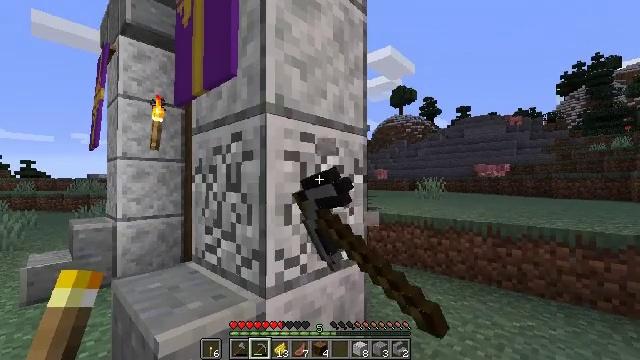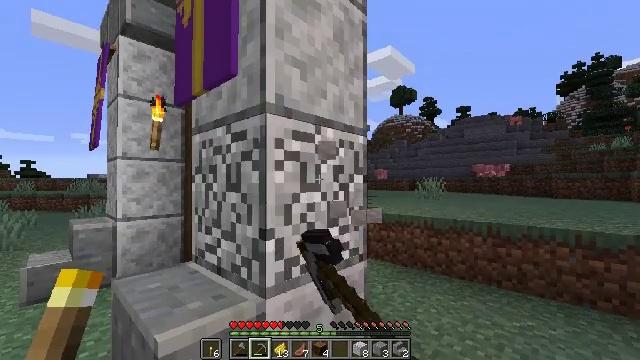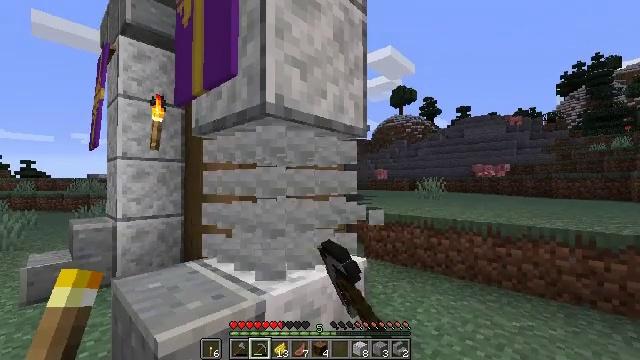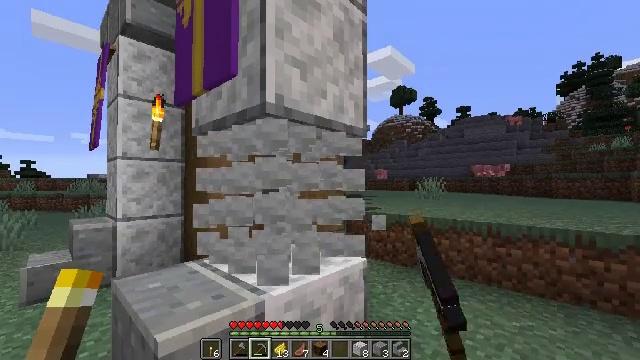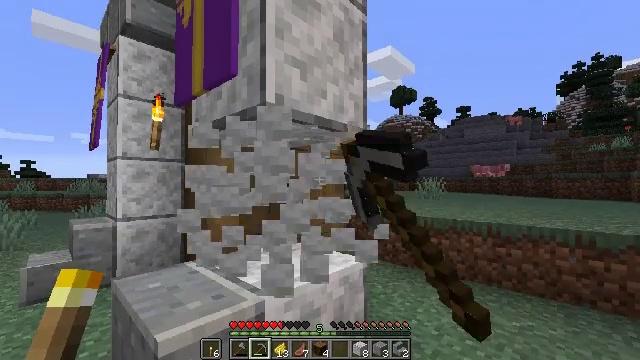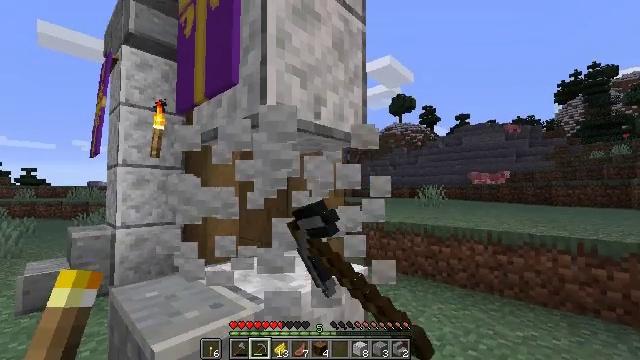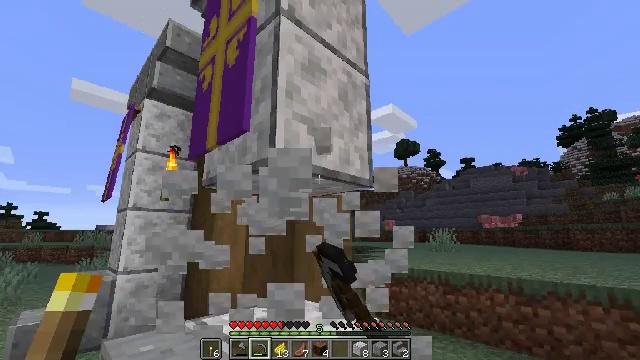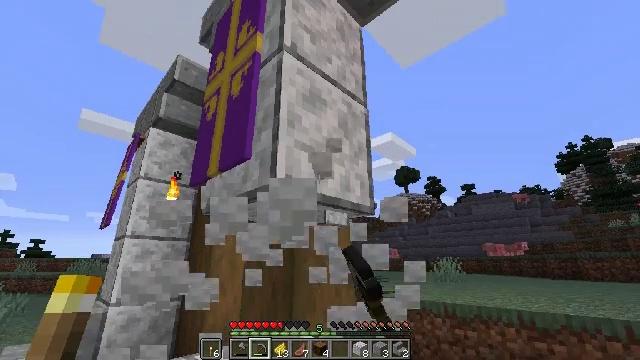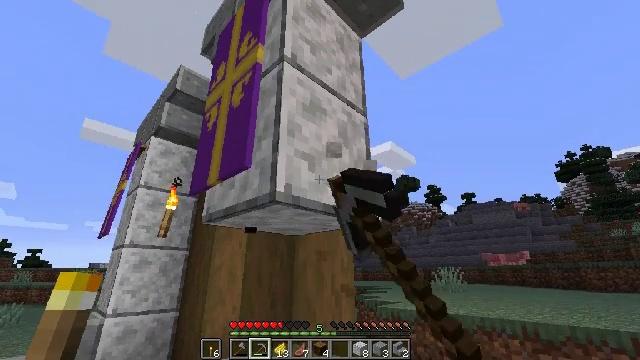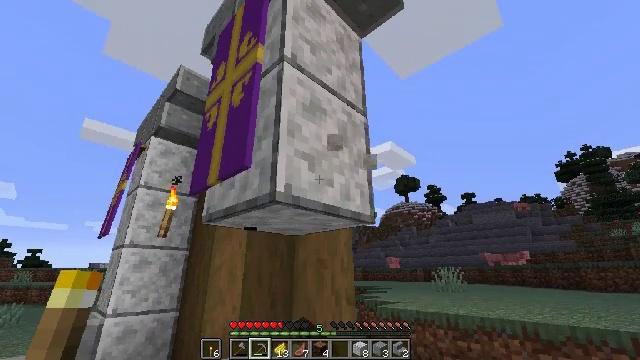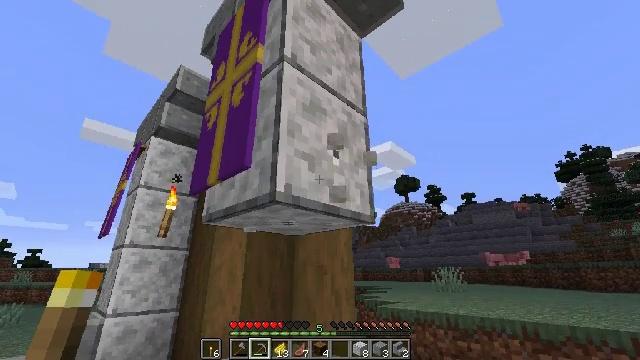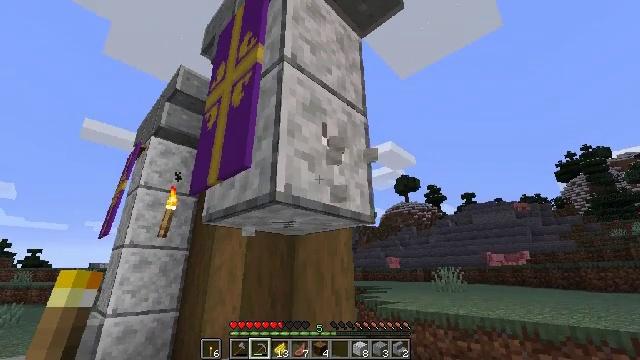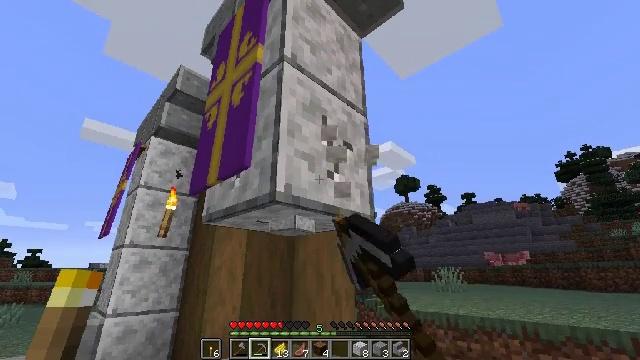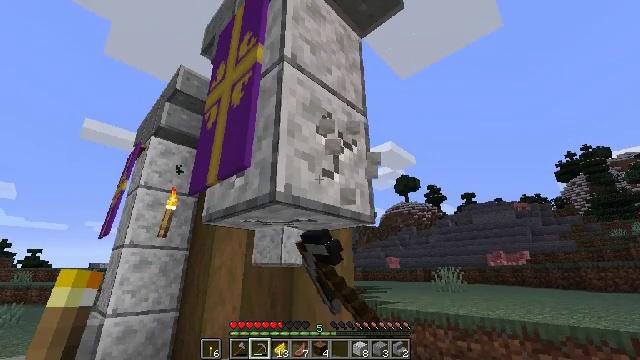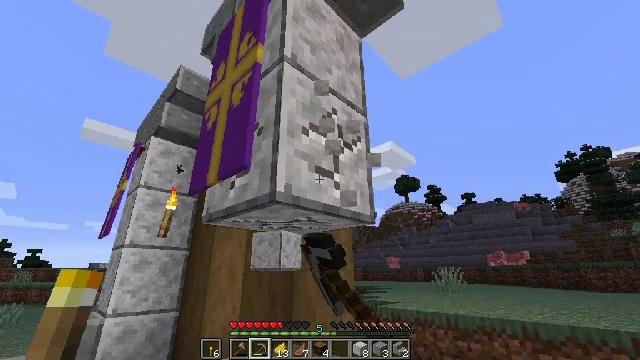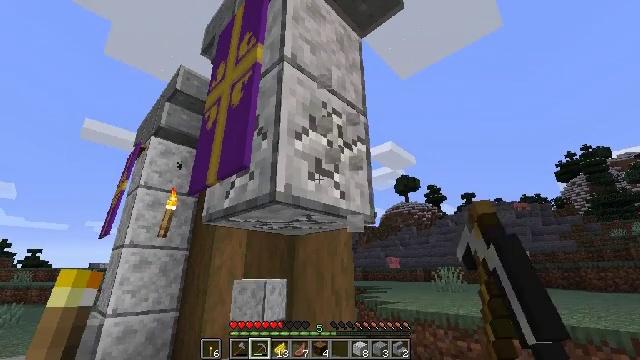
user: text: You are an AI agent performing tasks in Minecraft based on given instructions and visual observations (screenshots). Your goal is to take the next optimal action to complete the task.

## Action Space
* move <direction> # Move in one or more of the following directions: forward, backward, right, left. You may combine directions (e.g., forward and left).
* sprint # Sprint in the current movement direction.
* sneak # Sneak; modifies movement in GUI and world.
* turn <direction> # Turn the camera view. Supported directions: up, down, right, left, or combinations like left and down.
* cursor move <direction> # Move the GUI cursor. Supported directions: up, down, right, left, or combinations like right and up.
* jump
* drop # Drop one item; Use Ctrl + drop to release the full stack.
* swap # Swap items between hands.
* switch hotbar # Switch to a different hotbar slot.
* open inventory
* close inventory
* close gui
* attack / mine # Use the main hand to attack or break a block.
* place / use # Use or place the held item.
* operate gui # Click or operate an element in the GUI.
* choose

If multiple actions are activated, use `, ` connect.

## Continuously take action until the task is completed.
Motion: motion action
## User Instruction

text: Break the polished diorite block.
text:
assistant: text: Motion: attack / mine
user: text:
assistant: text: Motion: attack / mine
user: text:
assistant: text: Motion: attack / mine
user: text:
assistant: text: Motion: attack / mine
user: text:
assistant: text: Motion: turn up, attack / mine
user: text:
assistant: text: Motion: turn left and up, attack / mine
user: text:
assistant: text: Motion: turn up, attack / mine
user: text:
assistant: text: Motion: turn up, attack / mine
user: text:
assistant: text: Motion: attack / mine
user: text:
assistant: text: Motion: attack / mine
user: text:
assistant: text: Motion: attack / mine
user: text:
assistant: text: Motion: attack / mine
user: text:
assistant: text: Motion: attack / mine
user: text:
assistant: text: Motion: attack / mine
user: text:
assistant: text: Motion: attack / mine
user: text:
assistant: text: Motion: attack / mine
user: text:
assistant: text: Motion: attack / mine
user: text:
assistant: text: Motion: attack / mine
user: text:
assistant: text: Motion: attack / mine
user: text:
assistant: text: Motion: attack / mine
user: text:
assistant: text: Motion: turn up, attack / mine
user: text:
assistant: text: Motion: turn left and up, attack / mine
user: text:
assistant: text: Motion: turn left and up, attack / mine
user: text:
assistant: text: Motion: move forward and move left, turn left and up, attack / mine
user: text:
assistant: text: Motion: move forward and move left, turn up, attack / mine, jump
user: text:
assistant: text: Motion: move forward and move left, turn up, attack / mine, jump
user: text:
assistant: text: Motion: move forward and move left, turn up, attack / mine, jump
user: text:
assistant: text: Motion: move forward and move left, turn up, attack / mine, jump
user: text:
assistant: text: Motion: turn up, attack / mine
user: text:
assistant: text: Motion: turn up, attack / mine